四年级 · 立体几何学
下图是由（）个小正方体摆成的。

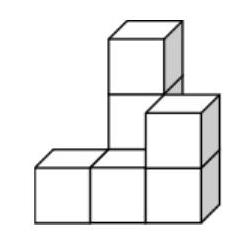
A. 6
B. 7
C. 8
答案: B